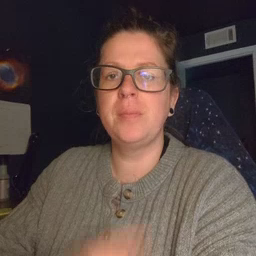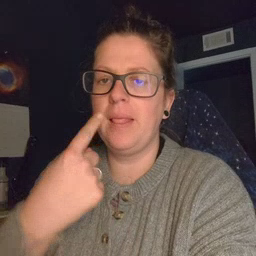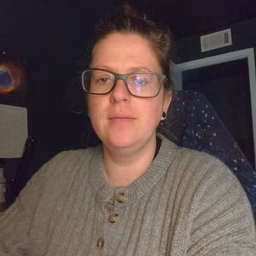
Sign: mouth